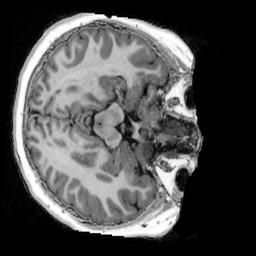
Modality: UNIT1_denoised
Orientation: axial
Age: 10
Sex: female
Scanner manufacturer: siemens
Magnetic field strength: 3 T
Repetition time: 4 s
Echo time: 0.00303 s